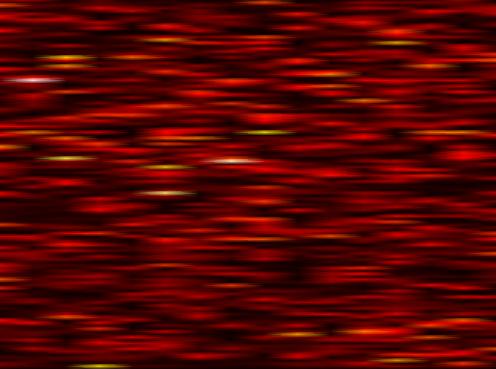
Label: UFMC